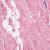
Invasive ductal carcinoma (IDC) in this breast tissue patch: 0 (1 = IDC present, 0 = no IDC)